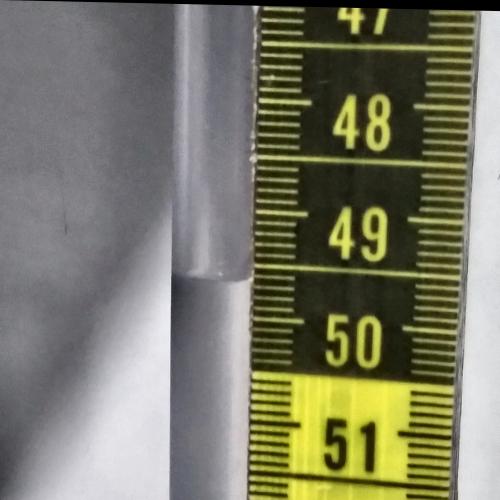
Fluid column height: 49.7 cm